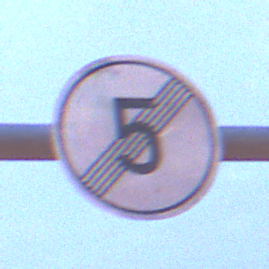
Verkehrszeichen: EndeGeschwindigkeit5
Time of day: Night
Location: Outdoor (Urban)
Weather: PartlyCloudy
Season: NotSpecified
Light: Artificial